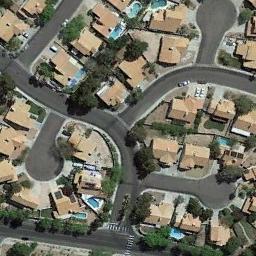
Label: medium_residential